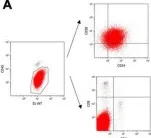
(A) Immunophenotype of Case 2 from bone marrow flow cytometry.
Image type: pathology (h&e)